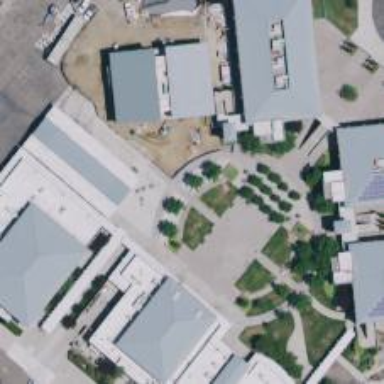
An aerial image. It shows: School.